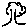
Label: tree